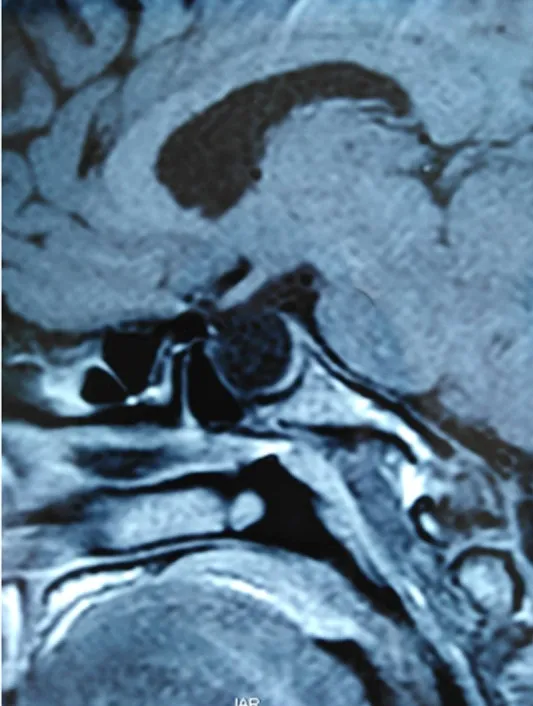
sagittal spin echo T1-weighted image showing the macro-adenoma.
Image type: radiology (mri)